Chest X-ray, AP view. Patient: 49 years old, sex M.
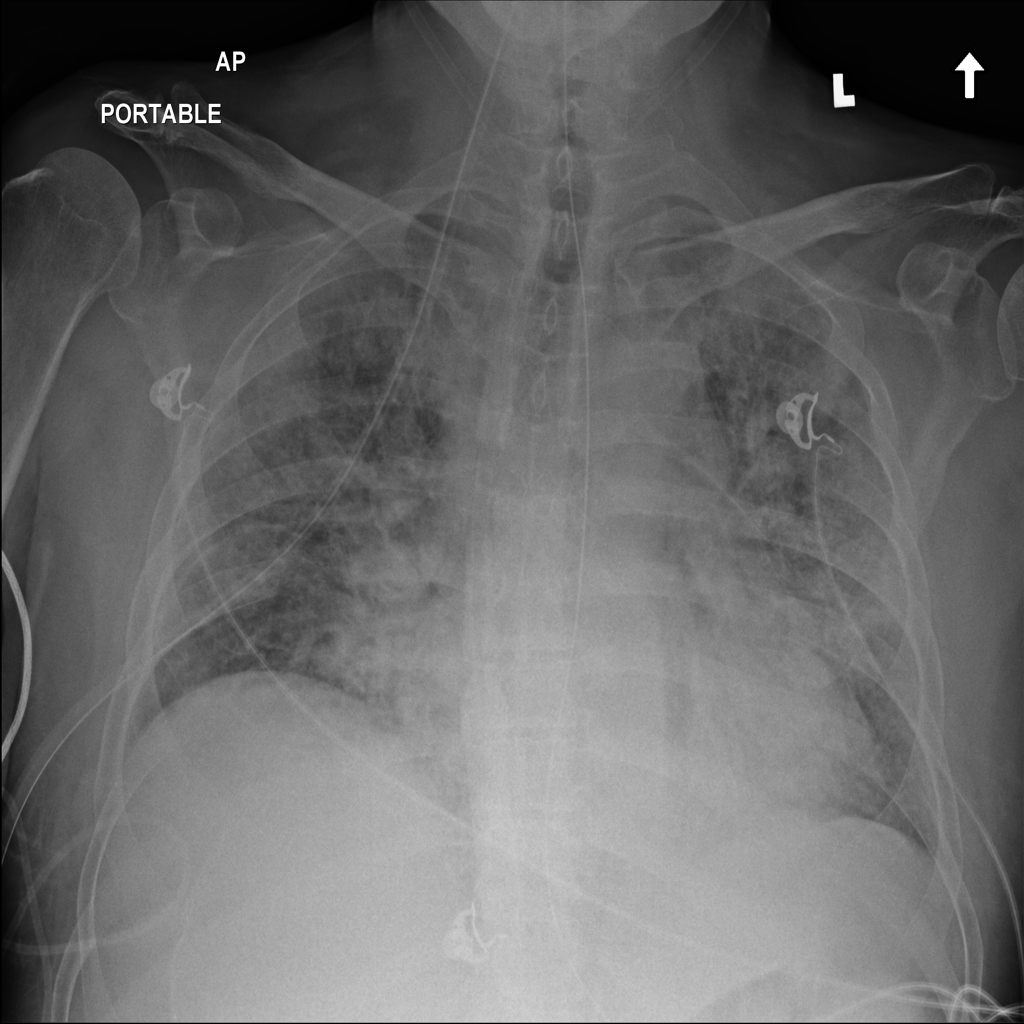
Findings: No Finding